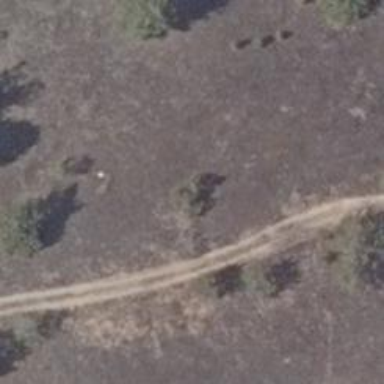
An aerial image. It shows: Sandy track road with grade 4 track type.